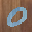
Label: 0